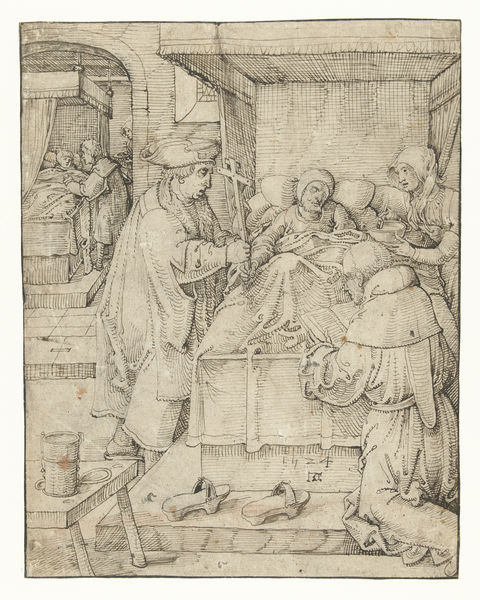
Titel: Het troosten van de stervenden
Künstler: Pieter Cornelisz. genaamd Kunst
Standort: Amsterdam
Institution: Rijksmuseum
Schlagwörter: gruppe, mann, frau, hintergrund, hut, raum, tisch, zeichnung, bibel, tod, schuhe, grafik, hocker, kissen, bett, knie, liegend, becher, krank, buch, kreuz, druck, radierung, gebet, salbung, pantoffel, sterben, kranker, krankheit, mittelalter, priester, mönch, baldachin, krankenbett, ölung, holzschuhe, sterbebett, weihe, letzte ölung